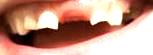
Condition: hypodontia